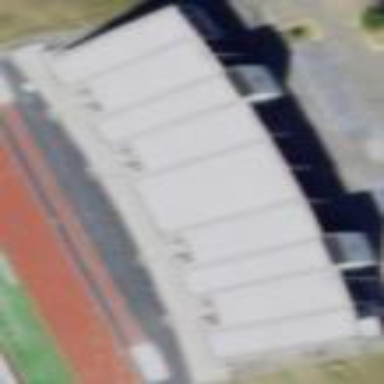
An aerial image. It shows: Grandstand building.